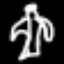
Label: angel